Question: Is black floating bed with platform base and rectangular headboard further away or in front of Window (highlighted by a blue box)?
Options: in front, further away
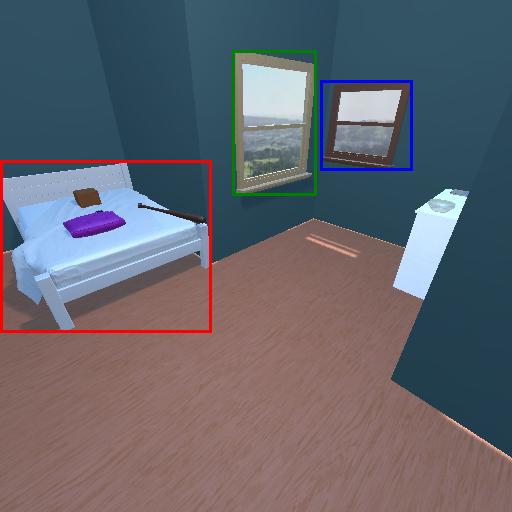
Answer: in front